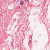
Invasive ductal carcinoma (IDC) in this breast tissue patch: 0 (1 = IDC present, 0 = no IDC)